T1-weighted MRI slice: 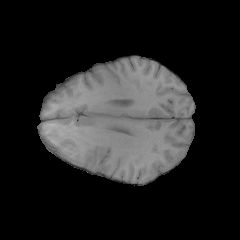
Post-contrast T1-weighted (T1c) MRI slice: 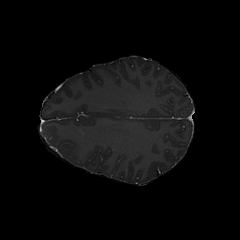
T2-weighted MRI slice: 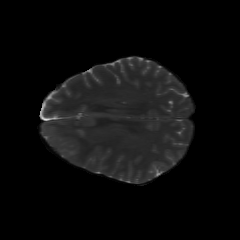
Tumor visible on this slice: yes